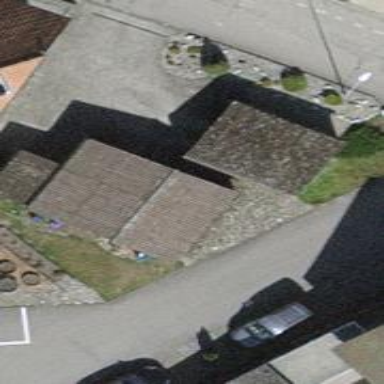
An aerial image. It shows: View of roof of building.